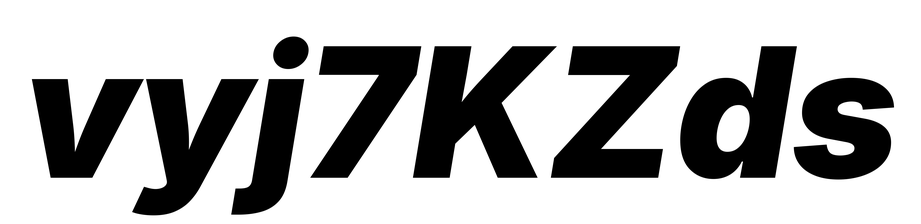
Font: Inter-Italic_Black_Italic